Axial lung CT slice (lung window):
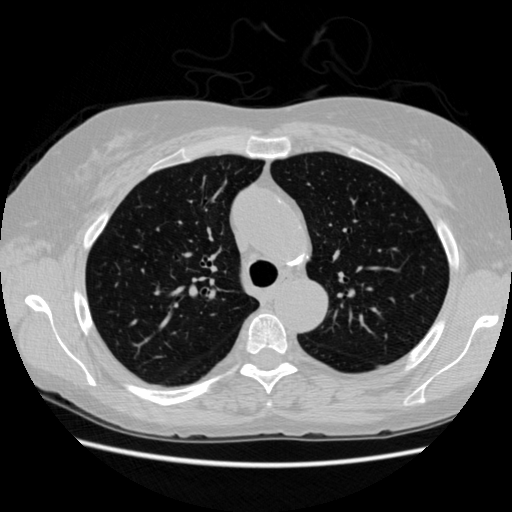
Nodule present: no